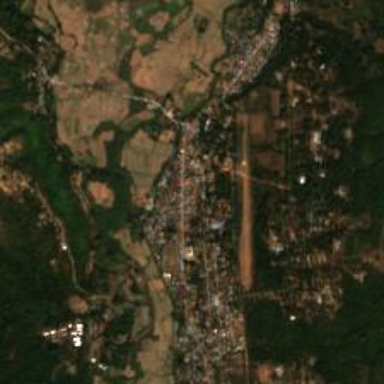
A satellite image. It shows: Town.